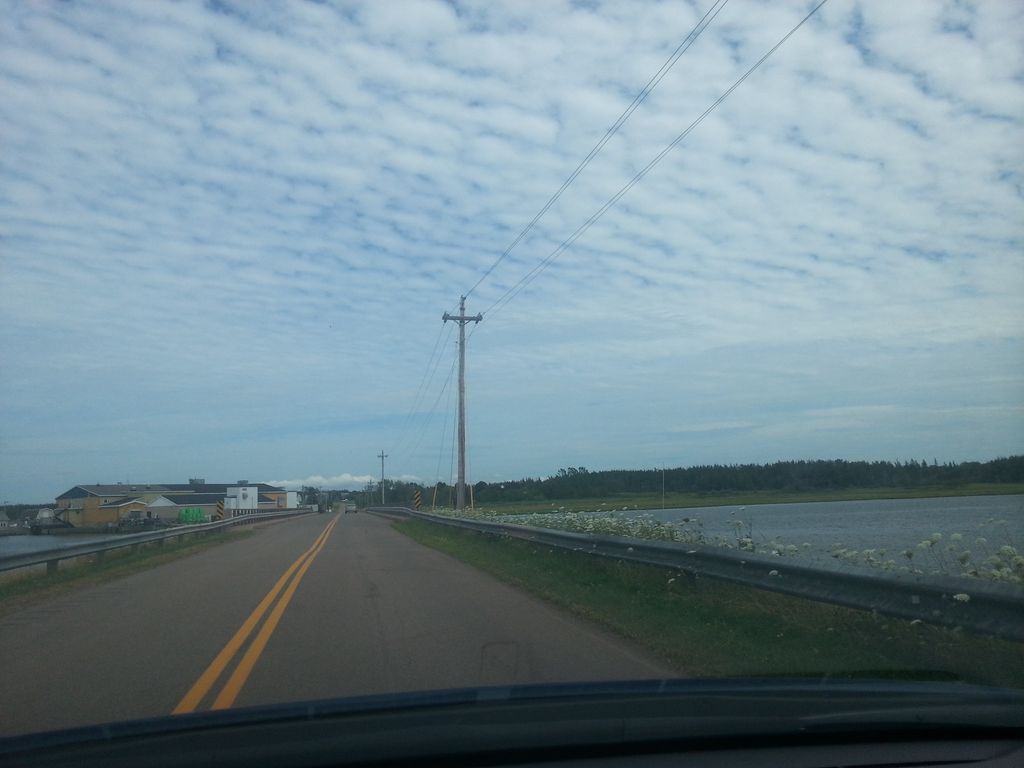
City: charlottetown